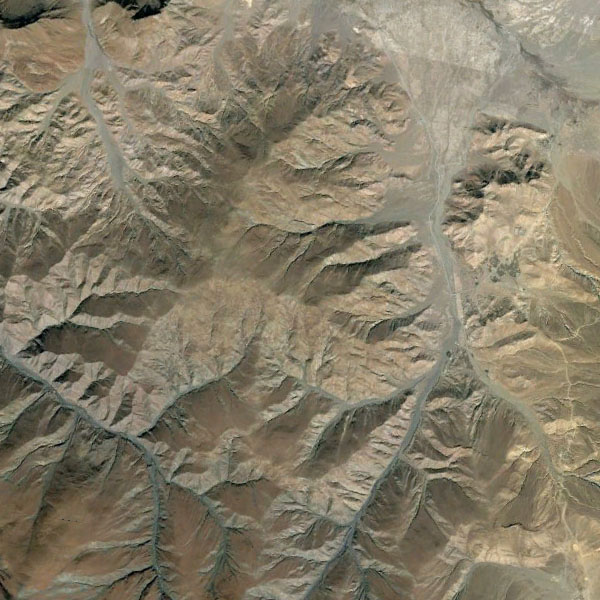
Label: Mountain